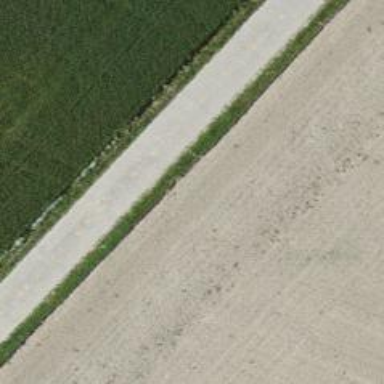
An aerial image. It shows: Concrete track with grade1 tracktype.